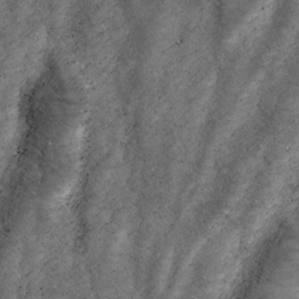
Label: non_frost